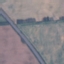
Land use / land cover: Highway